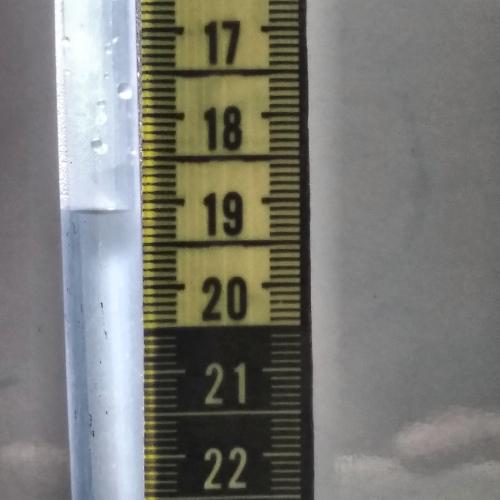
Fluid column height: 19.1 cm